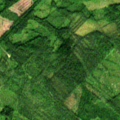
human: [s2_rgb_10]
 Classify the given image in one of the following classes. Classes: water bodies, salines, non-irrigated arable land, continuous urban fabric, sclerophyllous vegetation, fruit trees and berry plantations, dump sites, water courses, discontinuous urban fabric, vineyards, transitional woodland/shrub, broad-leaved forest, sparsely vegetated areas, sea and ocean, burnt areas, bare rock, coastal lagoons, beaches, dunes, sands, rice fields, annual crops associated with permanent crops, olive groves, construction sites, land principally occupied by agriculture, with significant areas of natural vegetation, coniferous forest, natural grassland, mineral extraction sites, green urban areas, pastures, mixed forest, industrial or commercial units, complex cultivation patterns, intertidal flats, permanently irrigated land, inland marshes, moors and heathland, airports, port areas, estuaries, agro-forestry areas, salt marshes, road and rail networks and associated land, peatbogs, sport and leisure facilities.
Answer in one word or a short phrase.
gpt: mixed forest, transitional woodland/shrub